Aerial crown-view tile of a tropical tree (Barro Colorado Island, Panama), acquired 20241216:
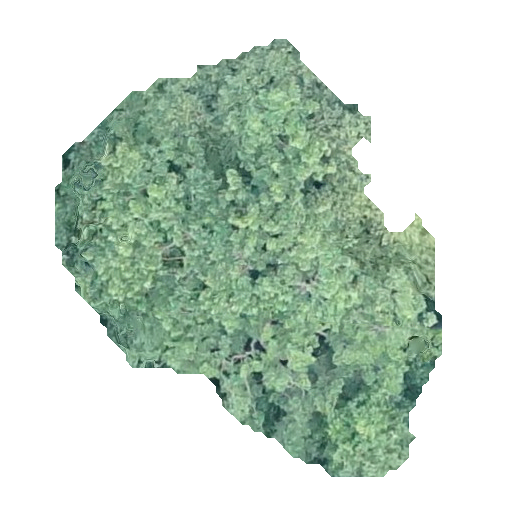
Species: Simarouba amara
GBIF accepted scientific name: Simarouba amara
Crown area: 158.215 m²